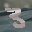
Label: 3